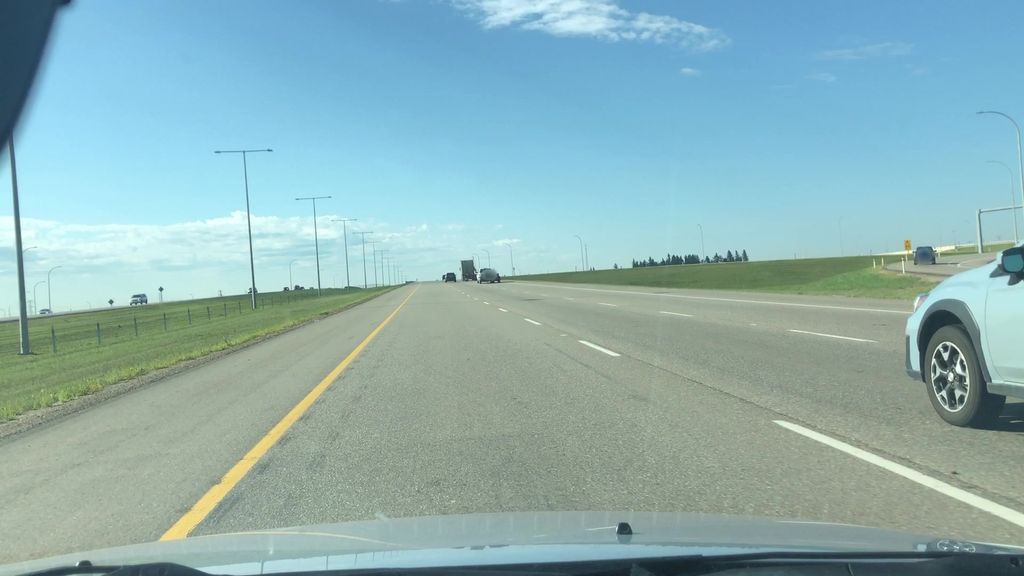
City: edmonton